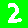
Digit: 2